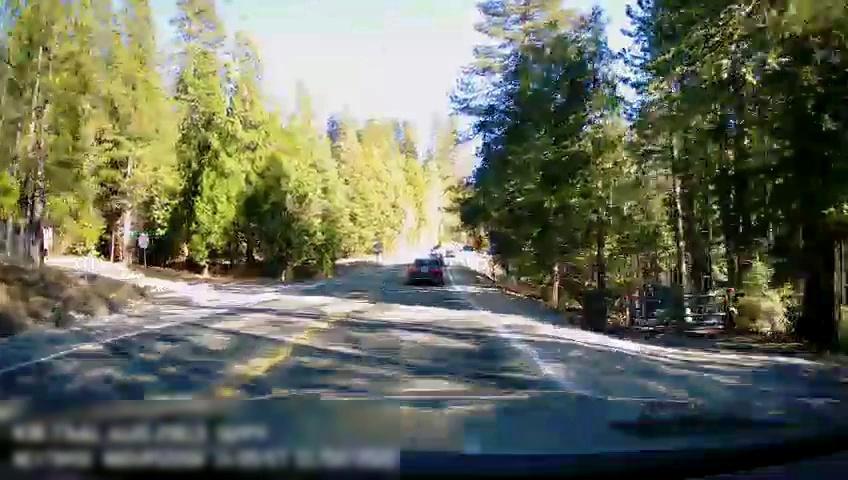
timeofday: Day
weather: Sunny
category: Drivable Space
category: Vehicles | Car
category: Vehicles | Car
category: Lanes | Opposite Lane
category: Lanes | Current Lane
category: Lanes | Current Lane